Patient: sex M, age 36
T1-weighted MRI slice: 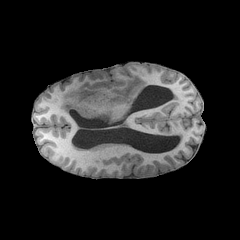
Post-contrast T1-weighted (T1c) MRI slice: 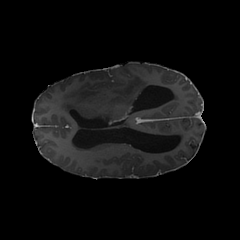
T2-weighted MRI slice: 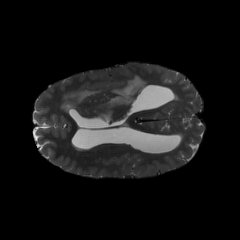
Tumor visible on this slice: yes
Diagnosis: Astrocytoma, IDH-mutant
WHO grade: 4